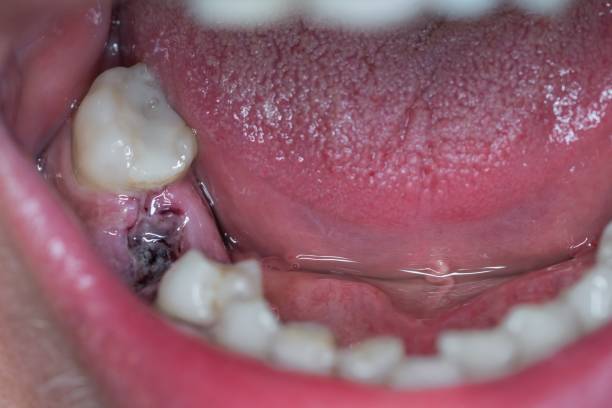
Condition: hypodontia